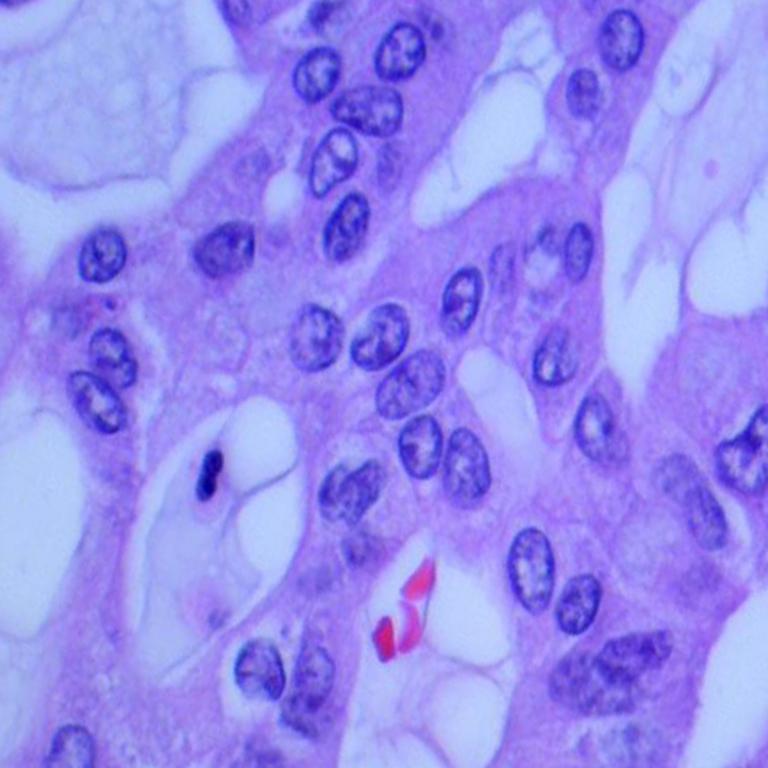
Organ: lung
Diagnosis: adenocarcinomas